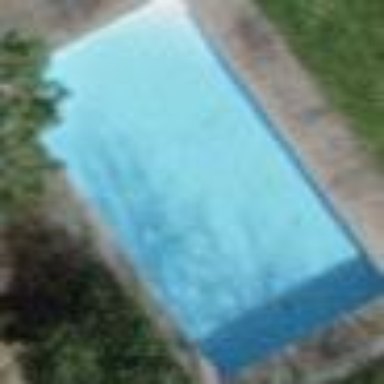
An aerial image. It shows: Swimming pool located in leisure land.